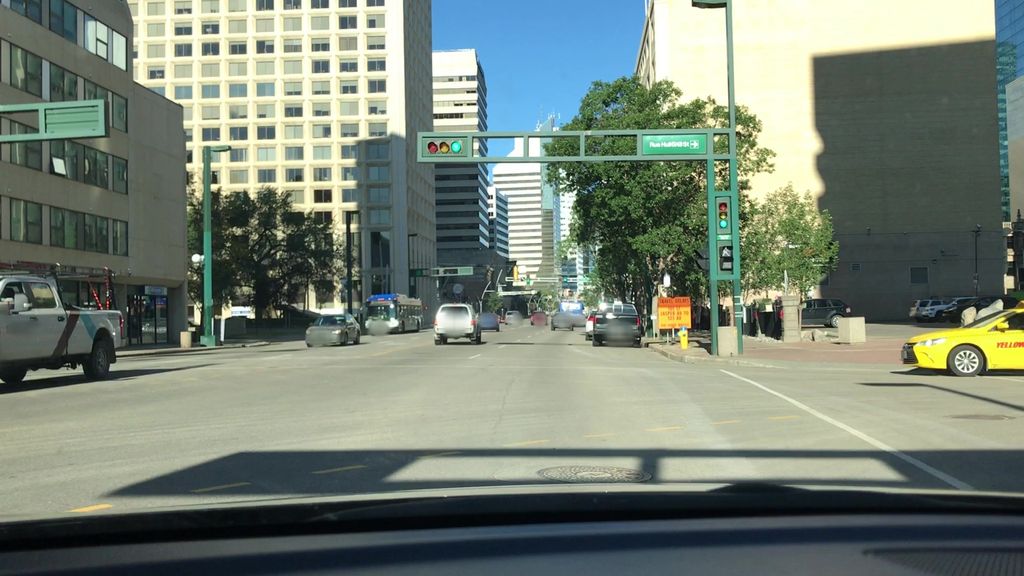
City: edmonton